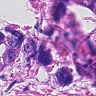
Metastatic tissue present: yes